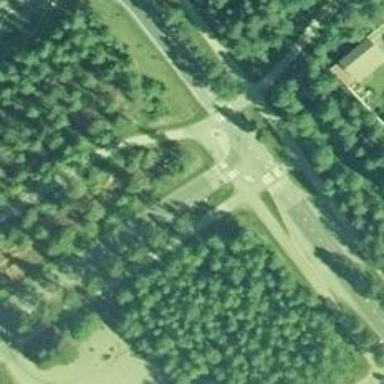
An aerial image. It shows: Asphalt cycleway.